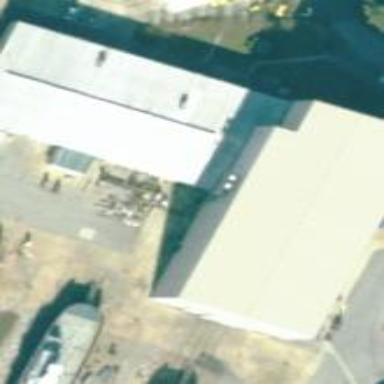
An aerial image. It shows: Building.